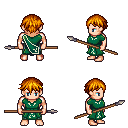
a pixel art fantasy rpg character, male body template, human, light skin, sash dress, teal pants, dark blonde short bangs hairstyle, spear, four views (front, back, left, right), 2x2 character sprite sheet, small pixel art, hard edges, no anti-aliasing